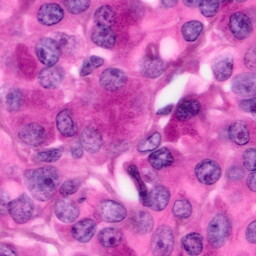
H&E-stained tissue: Pancreatic